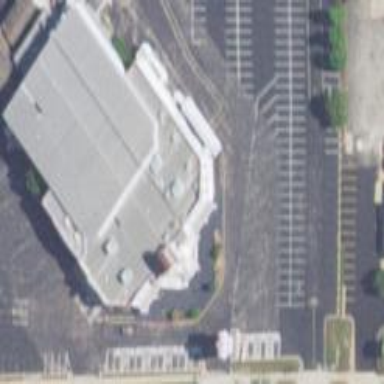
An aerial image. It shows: Theater building.